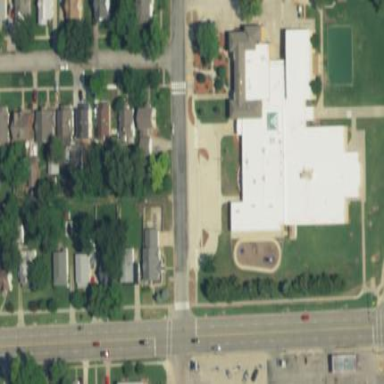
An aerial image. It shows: School with the landuse designated as school.